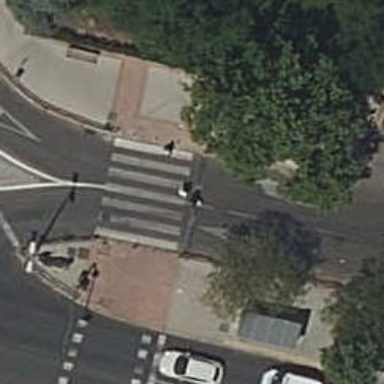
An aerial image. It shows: Bollard.